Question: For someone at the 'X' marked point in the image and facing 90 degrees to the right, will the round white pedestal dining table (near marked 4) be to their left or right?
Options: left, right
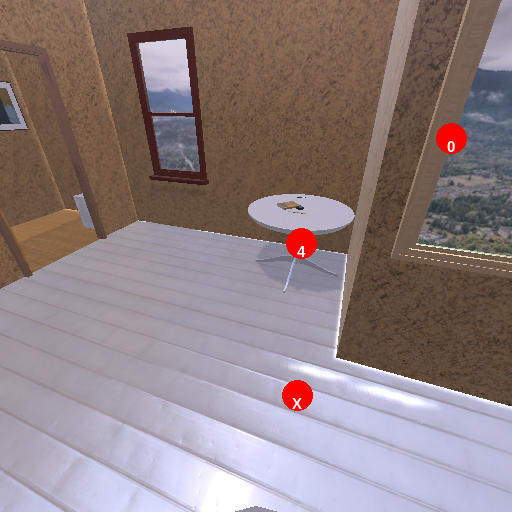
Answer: left